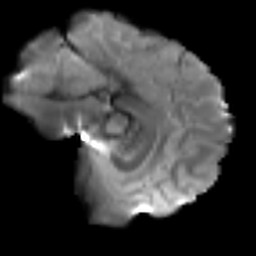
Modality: T2w
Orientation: sagittal
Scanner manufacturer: siemens
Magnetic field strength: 3 T
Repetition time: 3.6 s
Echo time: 0.092 s